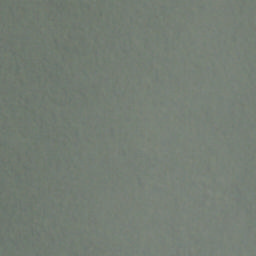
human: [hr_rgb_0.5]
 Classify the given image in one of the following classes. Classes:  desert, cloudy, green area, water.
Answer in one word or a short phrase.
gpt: cloudy